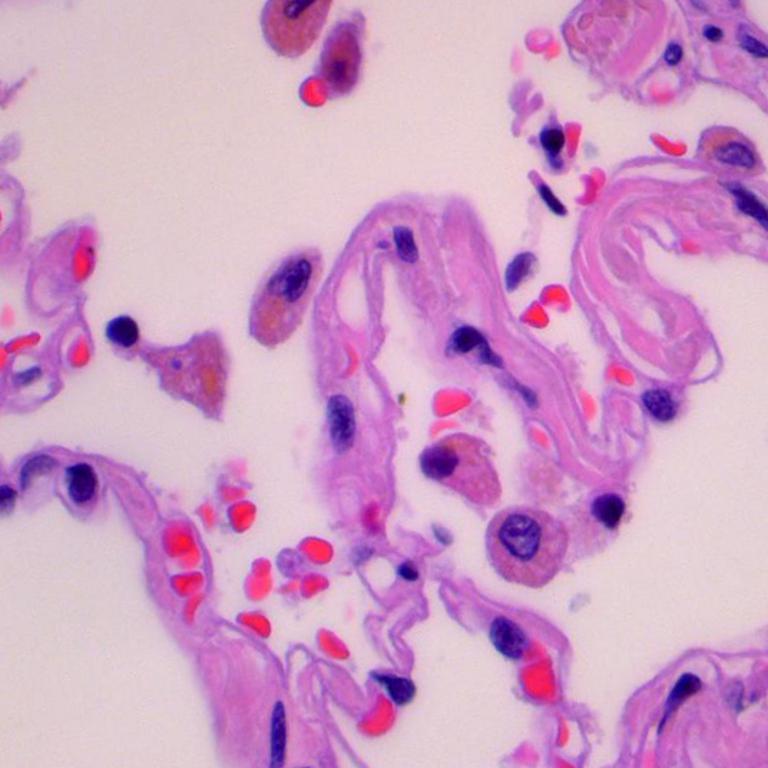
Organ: lung
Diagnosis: benign